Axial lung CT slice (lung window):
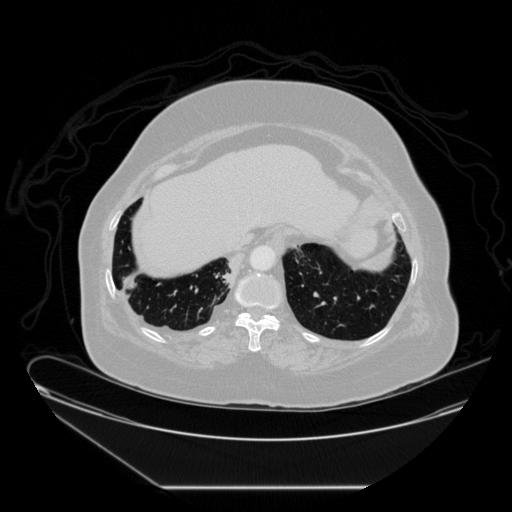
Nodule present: no